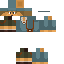
A male skeleton skin with dark skin, wearing brown helmet dressed in a blue tshirt and brown pants, featuring a closed mouth.